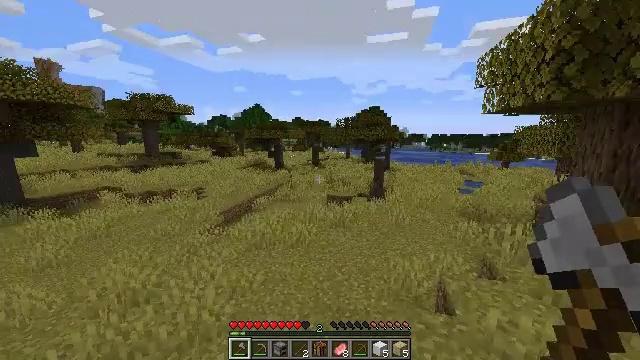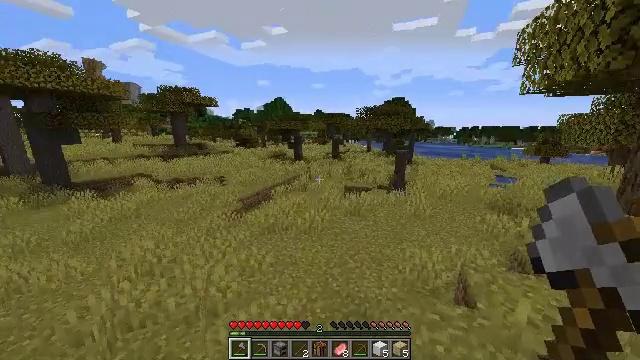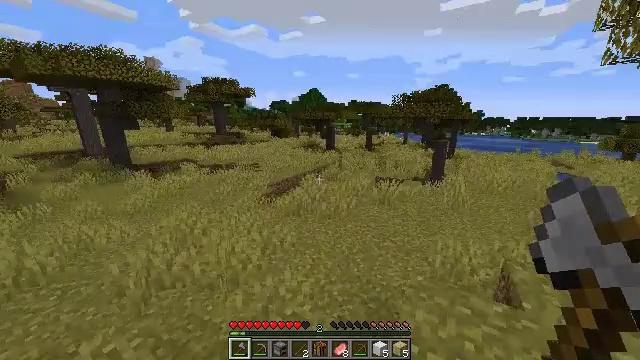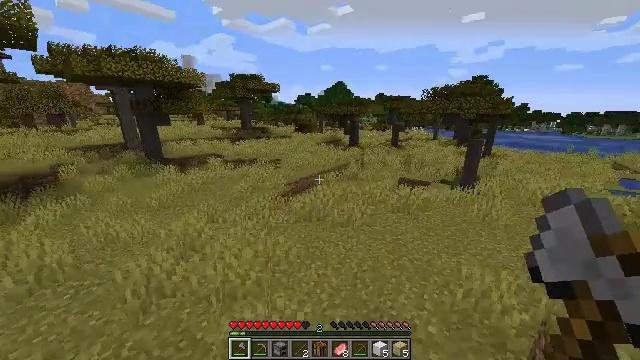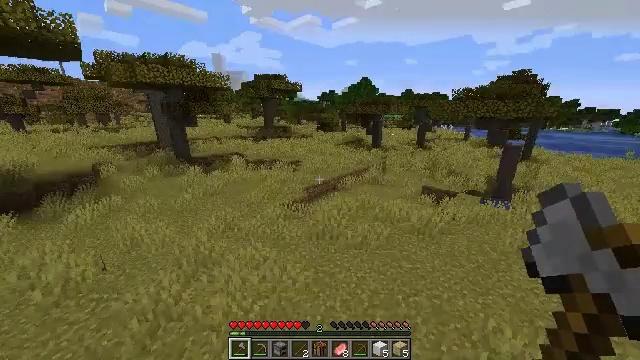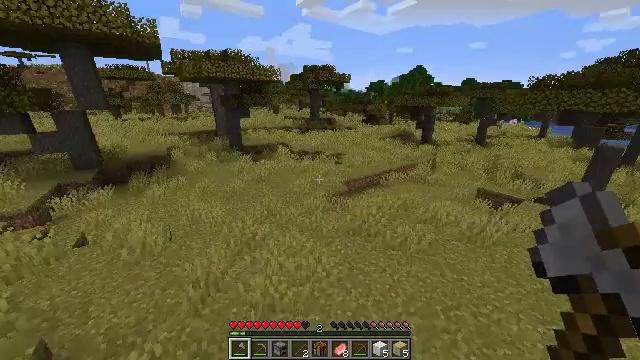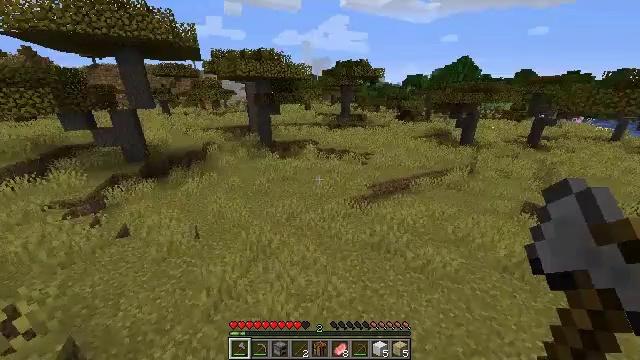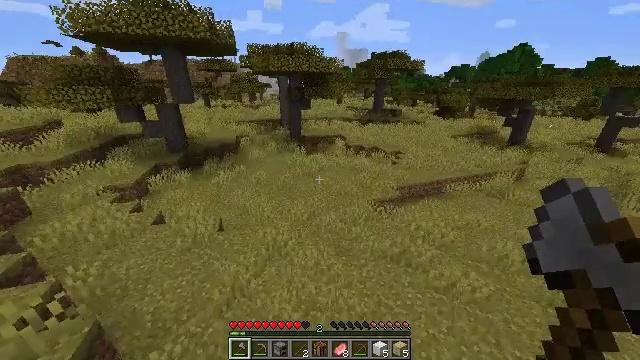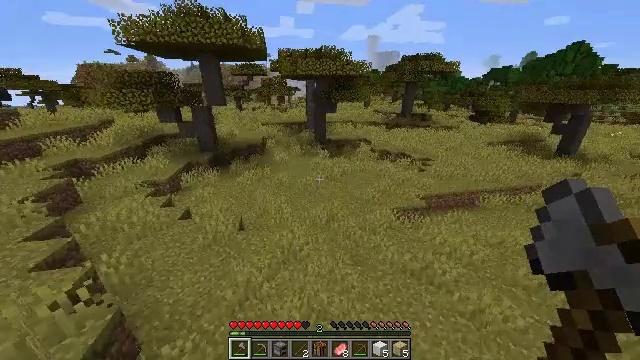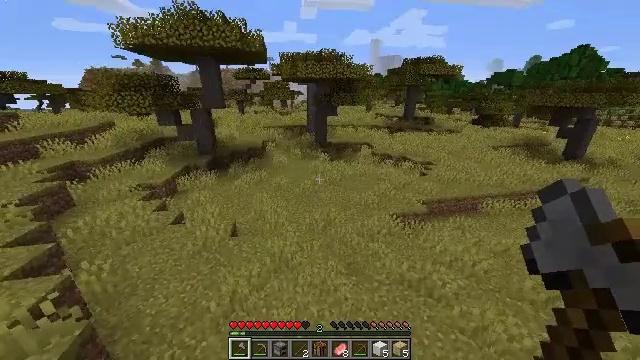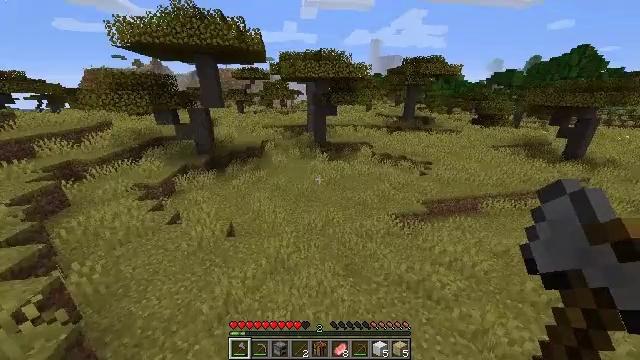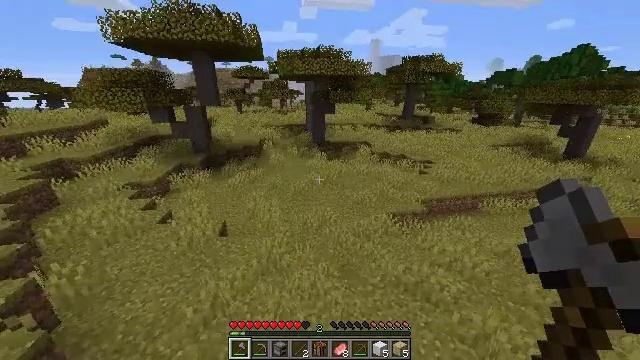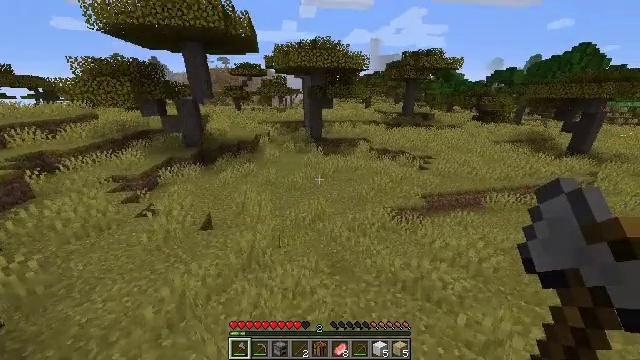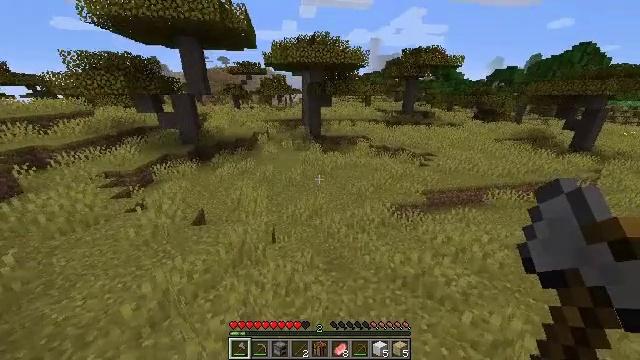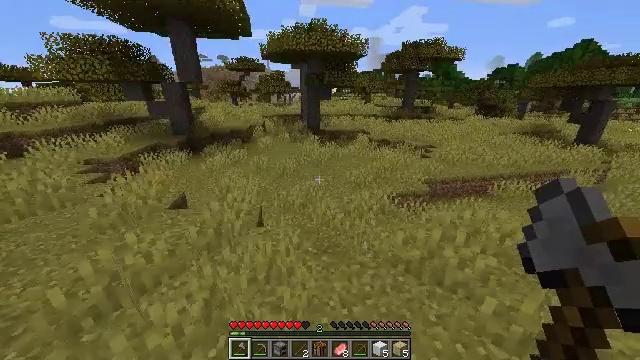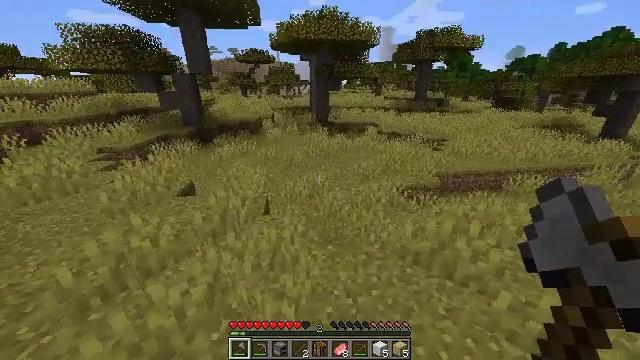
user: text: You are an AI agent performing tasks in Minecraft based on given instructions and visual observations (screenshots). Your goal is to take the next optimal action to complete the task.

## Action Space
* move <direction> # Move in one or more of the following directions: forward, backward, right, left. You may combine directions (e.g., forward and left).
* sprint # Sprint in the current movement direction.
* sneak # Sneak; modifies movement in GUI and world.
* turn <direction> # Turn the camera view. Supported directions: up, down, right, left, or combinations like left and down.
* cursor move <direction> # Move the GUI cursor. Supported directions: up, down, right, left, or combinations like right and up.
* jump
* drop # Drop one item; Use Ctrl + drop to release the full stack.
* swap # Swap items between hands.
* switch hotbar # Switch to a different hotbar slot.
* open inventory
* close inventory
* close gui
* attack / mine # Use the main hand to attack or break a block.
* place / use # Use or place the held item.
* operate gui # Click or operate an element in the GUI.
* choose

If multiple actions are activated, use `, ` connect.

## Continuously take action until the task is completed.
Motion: motion action
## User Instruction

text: Hunt a pig.
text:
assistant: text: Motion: move forward, sprint, turn left and down, jump
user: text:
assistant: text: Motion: move forward, sprint, turn left and down, jump
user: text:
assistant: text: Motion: move forward, sprint, turn left and down, jump
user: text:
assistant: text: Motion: move forward, sprint, turn left and down, jump
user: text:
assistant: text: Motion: move forward, sprint, turn left and down, jump
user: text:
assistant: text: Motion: move forward, sprint, turn left and down, jump
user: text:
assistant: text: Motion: move forward, sprint, turn left and down, jump
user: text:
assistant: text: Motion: move forward, sprint, turn left, jump
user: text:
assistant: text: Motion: move forward, sprint, jump
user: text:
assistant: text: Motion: move forward, sprint, jump
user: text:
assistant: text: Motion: move forward, sprint, jump
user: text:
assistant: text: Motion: move forward, sprint, jump
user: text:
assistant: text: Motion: move forward, sprint, jump
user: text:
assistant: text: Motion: move forward, sprint, jump
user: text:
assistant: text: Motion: move forward, sprint, turn left and down, jump
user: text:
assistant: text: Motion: move forward, sprint, turn left and down, jump
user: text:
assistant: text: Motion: move forward, sprint, turn left, jump
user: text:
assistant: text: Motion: move forward, sprint, turn left, jump
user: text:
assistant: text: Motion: move forward, sprint, turn left, jump
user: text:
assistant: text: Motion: move forward, sprint, turn left, jump
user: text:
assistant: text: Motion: move forward, sprint, turn left, jump
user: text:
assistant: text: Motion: move forward, sprint, turn left, jump
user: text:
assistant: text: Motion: move forward, sprint, turn left, jump
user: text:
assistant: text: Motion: move forward, sprint, turn left, jump
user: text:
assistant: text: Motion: move forward, sprint, turn left, jump
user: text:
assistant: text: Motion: move forward, sprint, turn left, jump
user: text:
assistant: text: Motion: move forward, sprint, turn left, jump
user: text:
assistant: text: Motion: move forward, sprint, turn left, jump
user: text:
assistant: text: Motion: move forward, sprint, turn left, jump
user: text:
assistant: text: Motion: move forward, sprint, jump